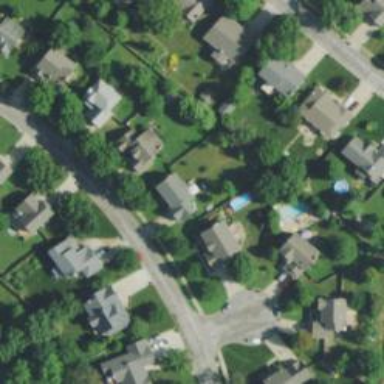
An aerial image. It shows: Residential area composed of single-family homes.